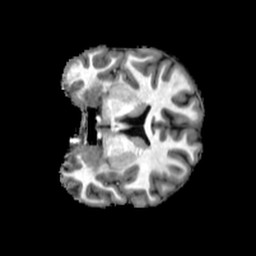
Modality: T1w
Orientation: coronal
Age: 21
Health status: healthy
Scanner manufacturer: philips
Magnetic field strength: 3 T
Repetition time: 0.007844 s
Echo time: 0.003599 s